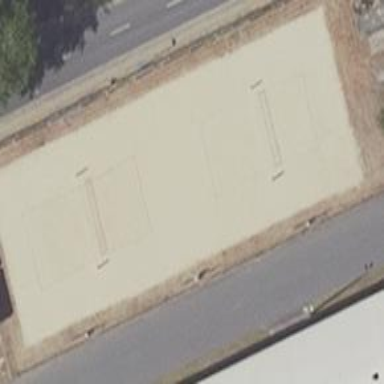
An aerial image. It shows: Sandy pitch for beach volleyball.